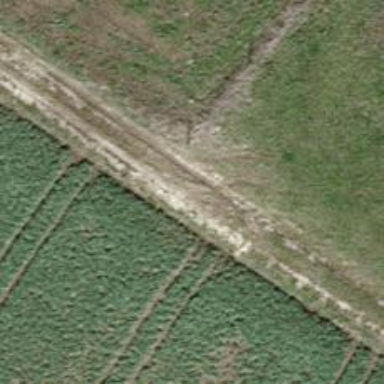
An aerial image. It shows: Track with very rough surface.